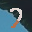
Label: 7